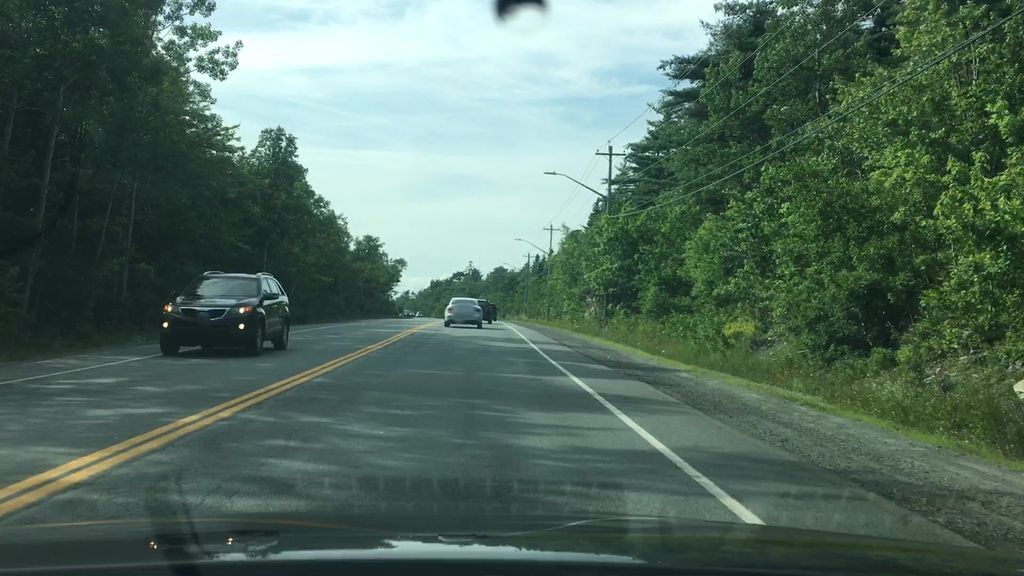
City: halifax